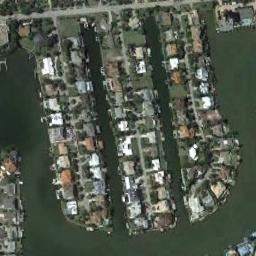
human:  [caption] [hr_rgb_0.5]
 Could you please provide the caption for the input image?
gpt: The dense residential is next to the water .

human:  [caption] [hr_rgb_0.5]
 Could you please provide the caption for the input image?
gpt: There is a green space in the middle of the house .

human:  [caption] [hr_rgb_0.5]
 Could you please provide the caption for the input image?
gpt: There are many roads and densely arranged houses and trees of different shapes and shapes in the island-like settlements surrounded by the lake .

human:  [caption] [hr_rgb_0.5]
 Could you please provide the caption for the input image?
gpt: A dense residential area with lots of houses arranged neatly is next to the lawn .

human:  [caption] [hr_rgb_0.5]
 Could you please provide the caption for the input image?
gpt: There are many house beside the port on dense residential area .